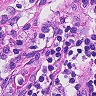
Metastatic tissue present: no